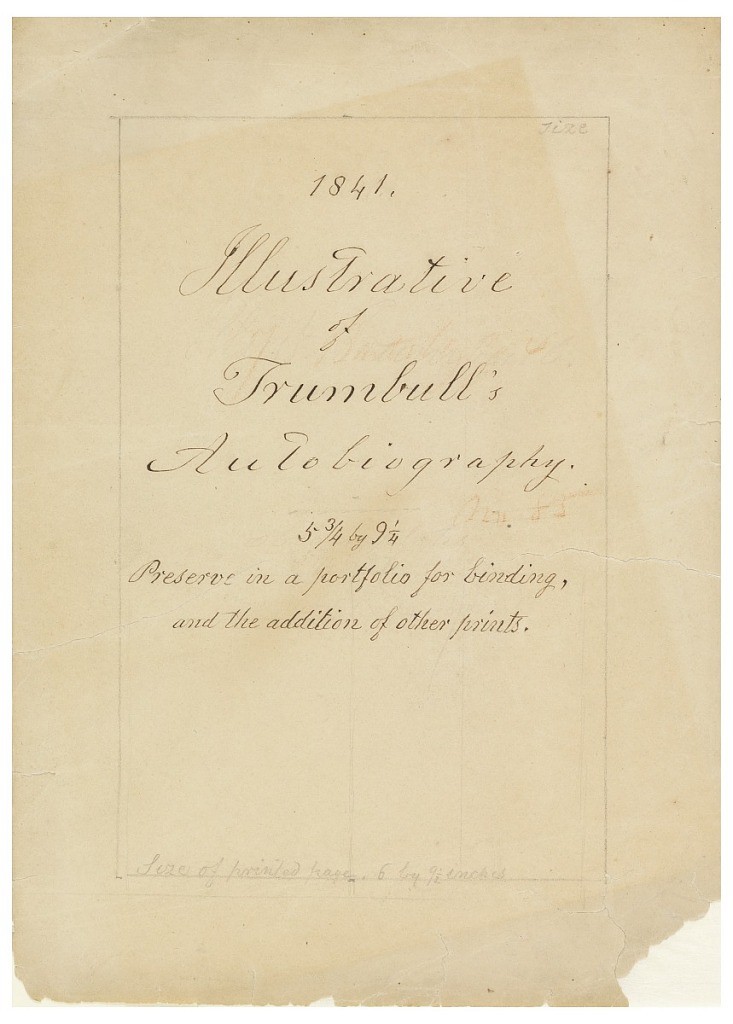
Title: Illustrative of Trumbull's Autobiography
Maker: John Trumbull, American, 1756–1843
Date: ca. 1841
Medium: Pen and black ink on paper
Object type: title page
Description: Script style handwriting within a vertical rectangle on the page.